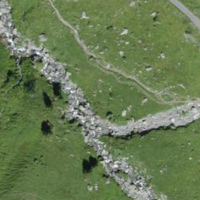
EUNIS habitat code: 23
Species observed at this site:
Rhododendron ferrugineum
Gentiana cruciata
Anthus spinoletta